Field crop: maize
Growth stage: 2
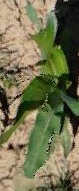
Species: maize